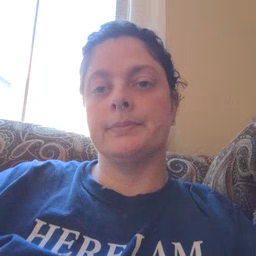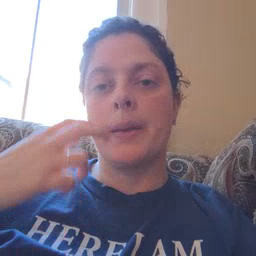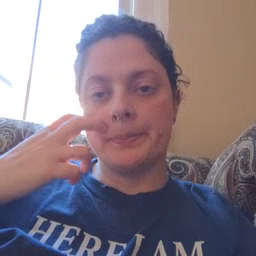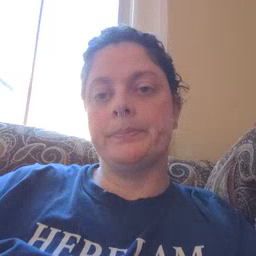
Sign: gum